Question: Screenshot of a mobile app ui design.

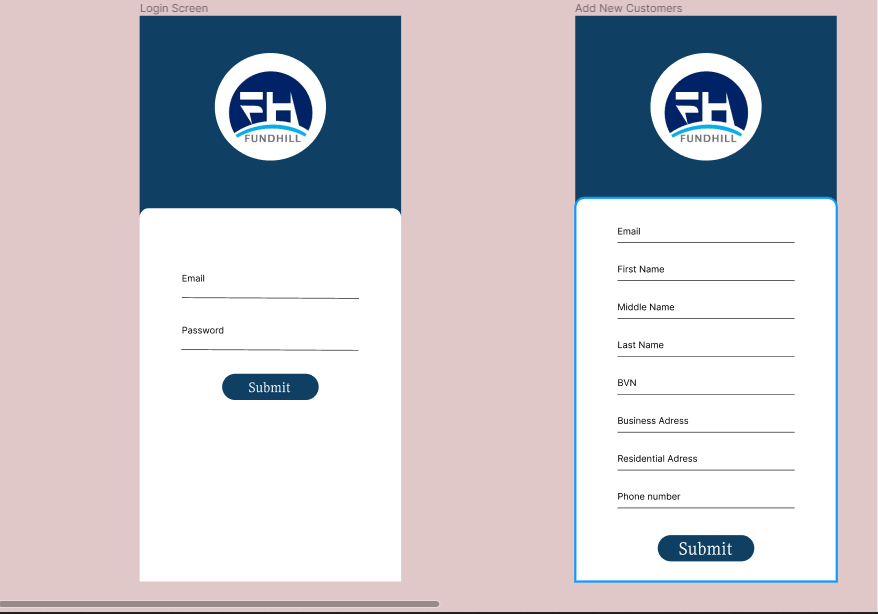
Answer: Play with this widget and follow <URL>
'''
void main() => runApp(const MyApp());
class MyApp extends StatelessWidget {
const MyApp({Key? key}) : super(key: key);
static const String _title = 'Flutter Code Sample';
@override
Widget build(BuildContext context) {
return MaterialApp(title: _title, home: SampleW());
}
}
class SampleW extends StatelessWidget {
const SampleW({Key? key}) : super(key: key);
@override
Widget build(BuildContext context) {
return Scaffold(
backgroundColor: Colors.blueGrey,
body: LayoutBuilder(
builder: (context, constraints) => SingleChildScrollView(
child: Column(
children: [
Container(
height: constraints.maxHeight * .4,
alignment: Alignment.center,
child: CircleAvatar(
radius: constraints.maxWidth * .2,
backgroundColor: Colors.amber,
),
),
Container(
height: constraints.maxHeight, // will get by column
decoration: BoxDecoration(
color: Colors.white,
borderRadius: BorderRadius.only(
topLeft: Radius.circular(24),
topRight: Radius.circular(24),
)),
)
],
),
),
),
);
}
}
'''
This will give you
<URL>